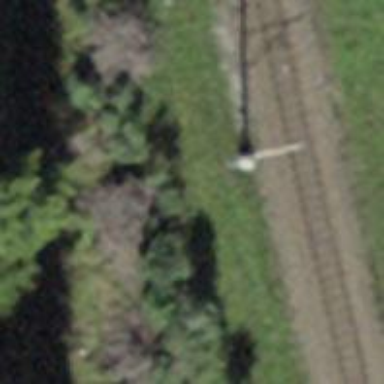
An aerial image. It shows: Power pole.